Field crop: maize
Growth stage: 2
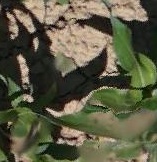
Species: maize